Question: I want to render some in JSX. An array of records
'''
const [records, setRecords] = useState([
{
name: "Jack",
record: {
record_1: { credit: 10, debit: 0, total: 10 },
record_2: { credit: 10, debit: 0, total: 20 }
}
}
]);
'''
How can i render 'name',list of containing 'record_1' & 'record_2'
what i want is

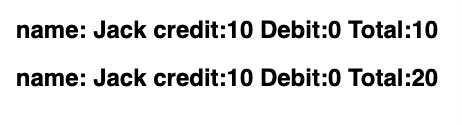
Answer: Use 'Object.values'
'''
records.map(value =>
Object.values(value.record).map(record => <div>
name: {value.name} {' '}
credit: {record.credit} {' '}
debt: {record.debit} {' '}
total: {record.total}
<div>)
);
'''
snippet:
'''
const Comp = () => {
const [records, setRecords] = React.useState([
{
name: "Jack",
record: {
record_1: { credit: 10, debit: 0, total: 10 },
record_2: { credit: 10, debit: 0, total: 20 }
}
}
]);
return records.map(value =>
Object.values(value.record).map(record => <div>
name: {value.name} {' '}
credit: {record.credit} {' '}
debt: {record.debit} {' '}
total: {record.total}
</div>)
);
};
ReactDOM.render(
<Comp />,
document.getElementById("react")
);
'''
'''
<script src="https://cdnjs.cloudflare.com/ajax/libs/react/16.8.4/umd/react.production.min.js"></script>
<script src="https://cdnjs.cloudflare.com/ajax/libs/react-dom/16.8.4/umd/react-dom.production.min.js"></script>
<div id="react"></div>
'''